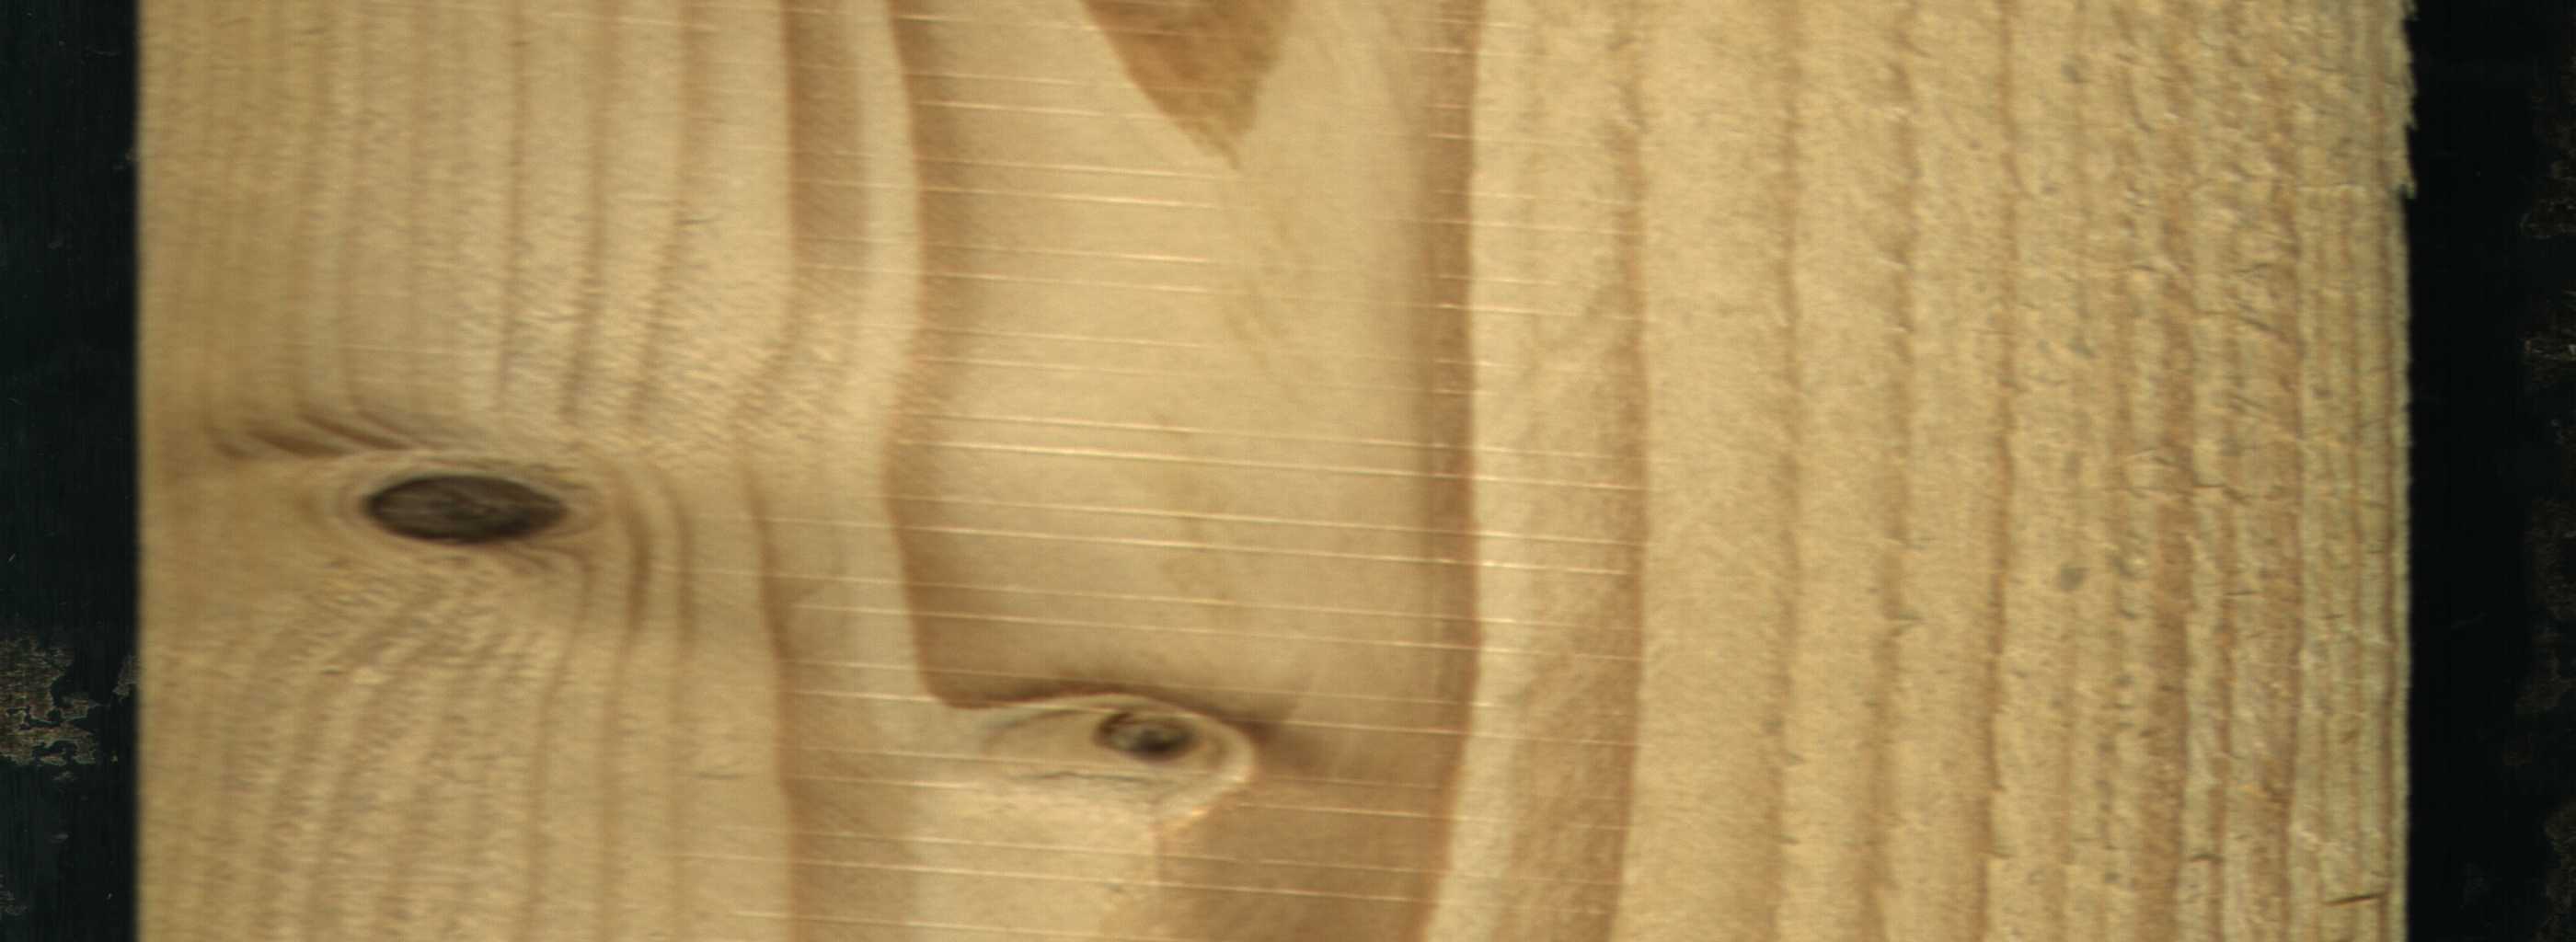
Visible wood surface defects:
Dead_Knot
Live_Knot